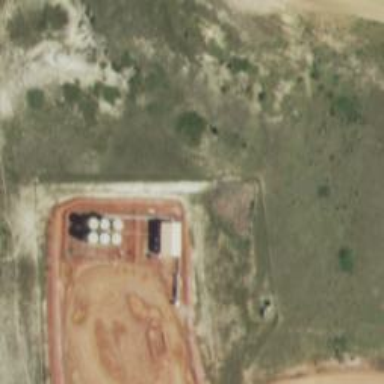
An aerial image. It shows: Storage tank with man-made structure.